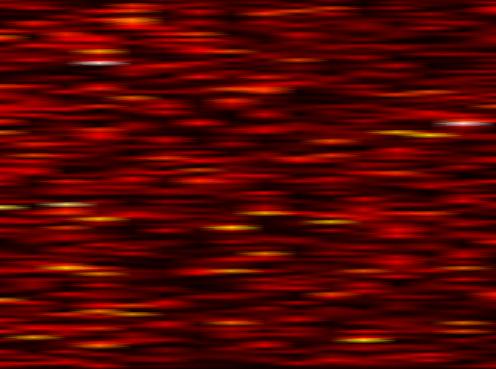
Label: UFMC